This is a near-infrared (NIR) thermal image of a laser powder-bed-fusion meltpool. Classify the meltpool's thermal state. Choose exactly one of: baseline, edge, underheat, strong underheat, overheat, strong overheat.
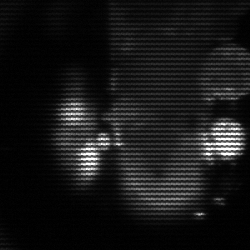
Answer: strong underheat